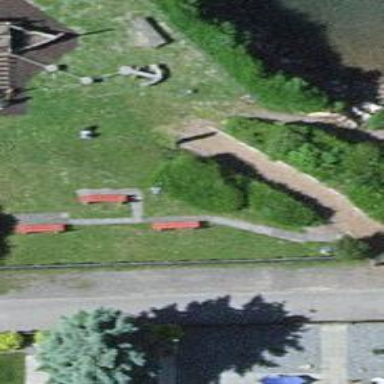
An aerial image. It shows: Red bench.